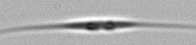
Label: Cylindrotheca